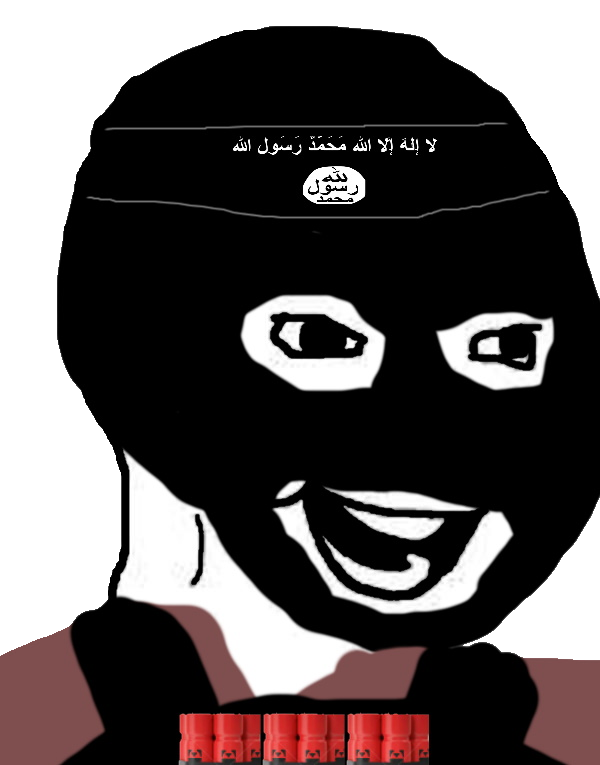
Label: 5_Bloomer